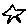
Label: star